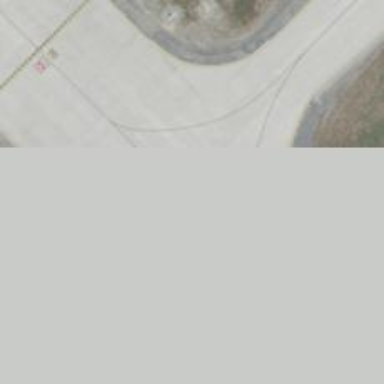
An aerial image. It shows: View of taxiway at the airport.